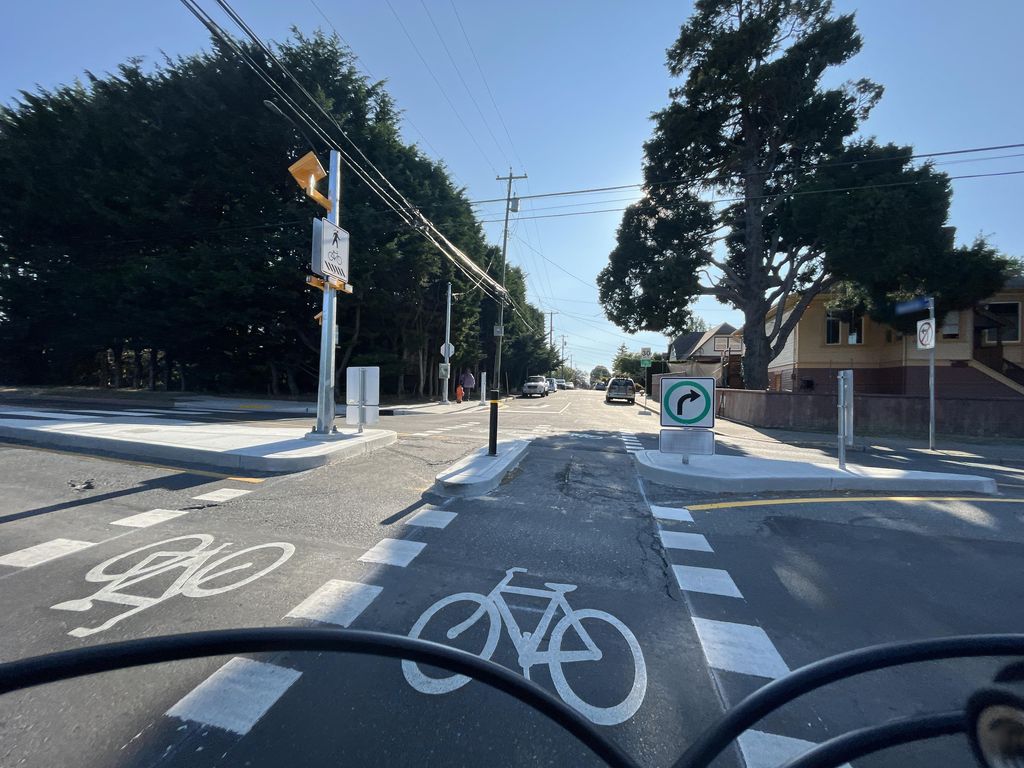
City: victoria